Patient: sex M, age 61
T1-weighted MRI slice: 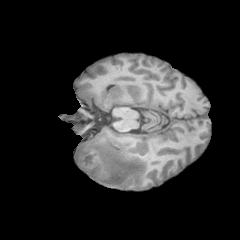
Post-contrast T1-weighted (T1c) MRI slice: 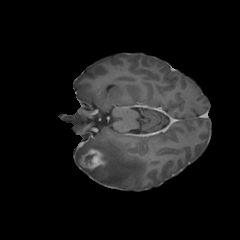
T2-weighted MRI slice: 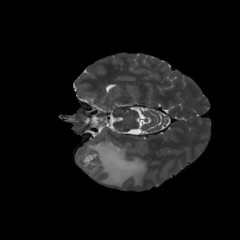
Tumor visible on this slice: yes
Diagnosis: Glioblastoma, IDH-wildtype
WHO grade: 4